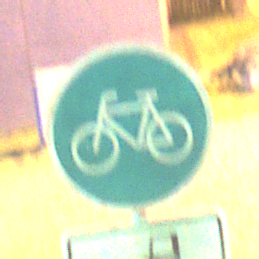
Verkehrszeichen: Radweg
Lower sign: MehrspurigeFahrzeugeFrei8
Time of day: Night
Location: Outdoor (Urban)
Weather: PartlyCloudy
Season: NotSpecified
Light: Artificial